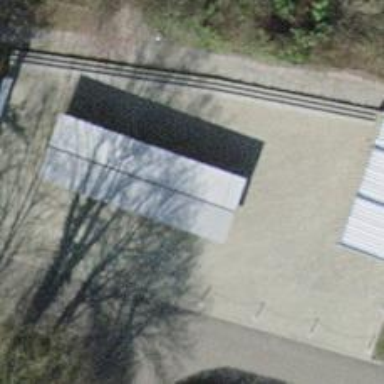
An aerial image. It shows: Bicycle parking area with wall loops for securing bikes.